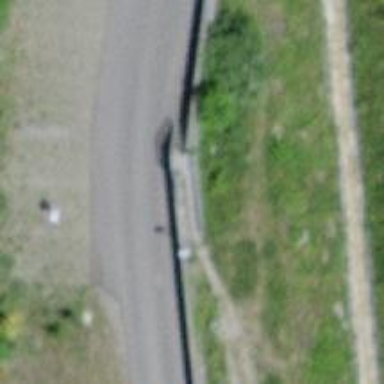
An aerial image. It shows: Wall barrier.